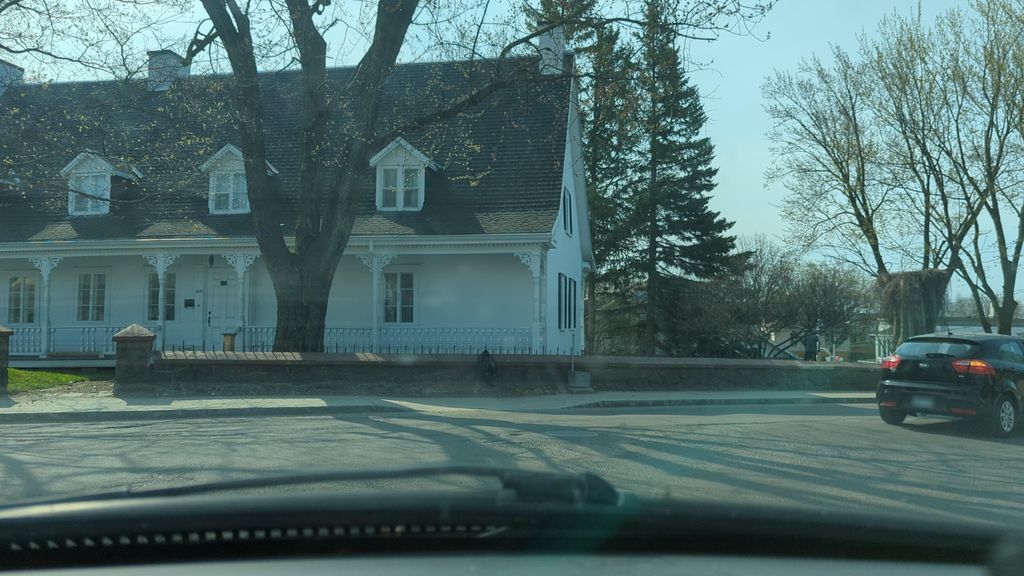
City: quebec_city